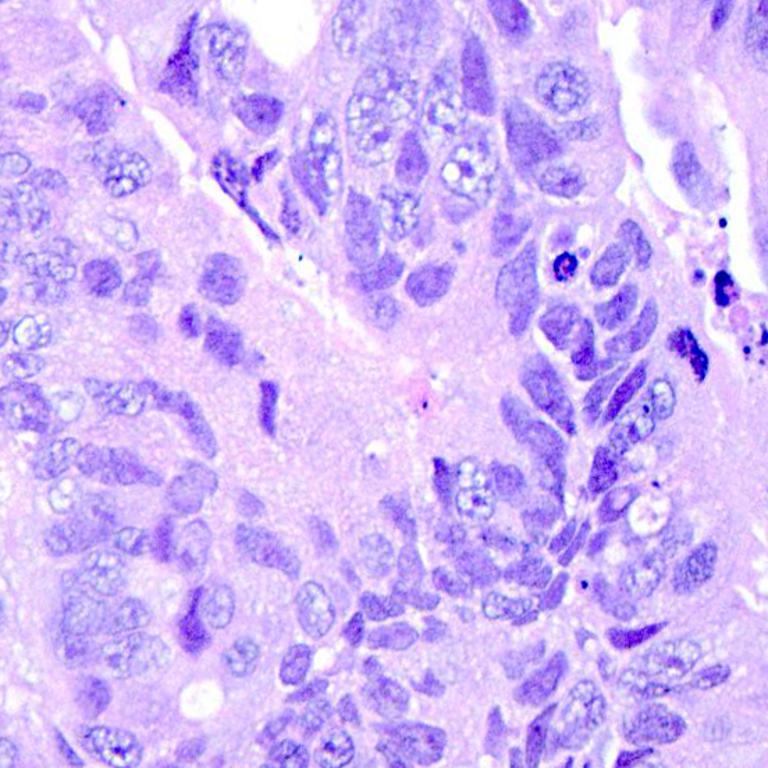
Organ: colon
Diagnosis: adenocarcinomas